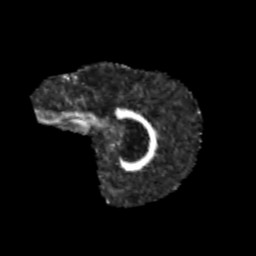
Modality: FA
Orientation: sagittal
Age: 11
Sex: male
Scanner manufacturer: siemens
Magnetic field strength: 3 T
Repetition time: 3.8 s
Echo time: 0.07 s